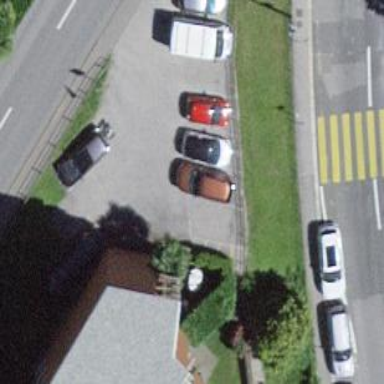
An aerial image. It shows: Parking area with surface.